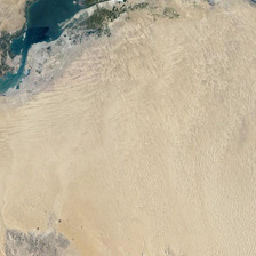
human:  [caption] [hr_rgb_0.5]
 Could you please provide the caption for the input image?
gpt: at the edge of the desert you can see a lake and an oasis nourished by the lake.

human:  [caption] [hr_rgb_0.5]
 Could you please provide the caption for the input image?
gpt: On the beach, you can see the sea and the lake.

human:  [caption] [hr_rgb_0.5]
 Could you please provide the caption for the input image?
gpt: At the edge of the desert you can see lakes and oaks raised by lakes.

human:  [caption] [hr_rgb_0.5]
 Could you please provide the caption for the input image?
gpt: At the edge of the desert, you can see a lake and an oasis nourished by the lake.

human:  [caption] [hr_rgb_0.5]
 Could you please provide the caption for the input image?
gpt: In Desert Beira you can s e e a lake and an oasis fed by the lake.